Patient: sex M, age 47
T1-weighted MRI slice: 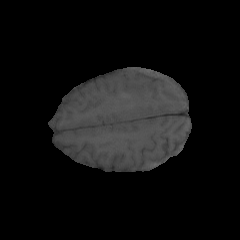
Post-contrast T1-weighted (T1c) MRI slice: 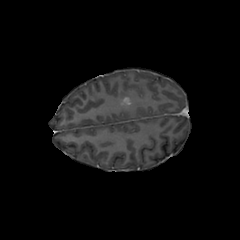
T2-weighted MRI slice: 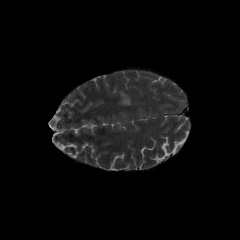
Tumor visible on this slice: yes
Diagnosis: Glioblastoma, IDH-wildtype
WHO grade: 4